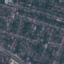
Land use / land cover: Residential